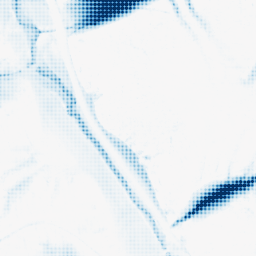
Category: morphological
Decomposition family: morphological_ellipse
Decomposition parameters: operation: closing
width: 50
height: 50
Upsampling method: sinc_blackman
Upsampling parameters: scale: 4
kernel_size: 4
Upsampling scale: 4